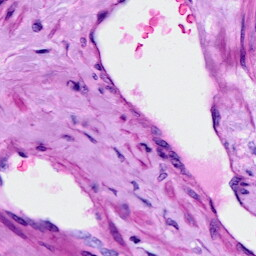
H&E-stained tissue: Cervix